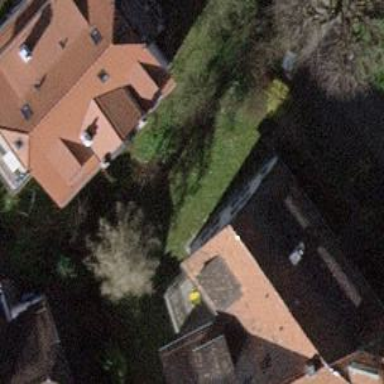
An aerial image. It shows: Flat-roofed building.